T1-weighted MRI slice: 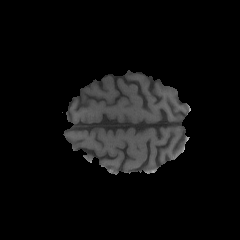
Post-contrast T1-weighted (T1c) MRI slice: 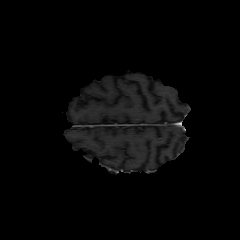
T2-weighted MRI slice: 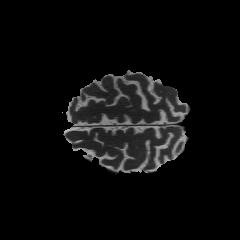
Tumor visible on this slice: no